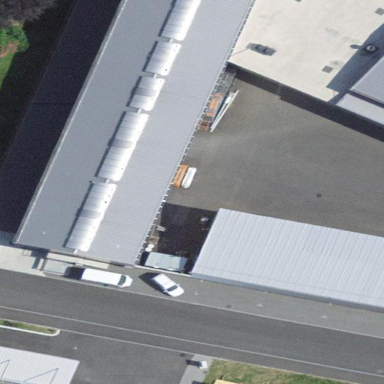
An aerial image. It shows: Industrial building.